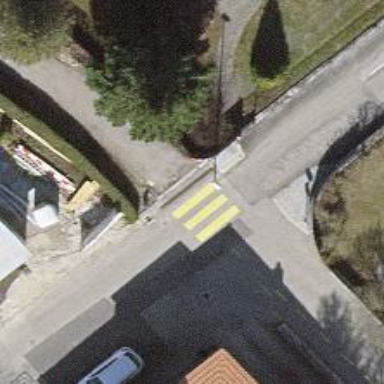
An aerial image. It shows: Uncontrolled zebra crossing with zebra markings.